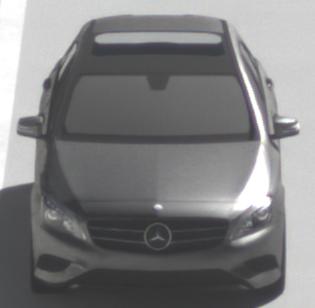
Make: Mercedes-Benz
Model: A 180
Detailed model: A-Class (176)
Model produced from: 2012/09
Model produced until: 2015/07
Doors: 5
Color: gray
Road condition: dry road
Daytime: morning or afternoon
Contrast: high contrast